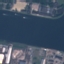
Land use / land cover: River